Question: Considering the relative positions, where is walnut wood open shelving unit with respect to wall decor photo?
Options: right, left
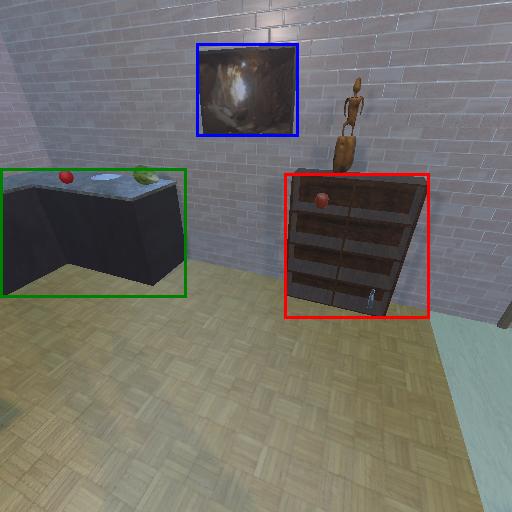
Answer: right